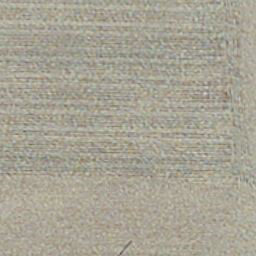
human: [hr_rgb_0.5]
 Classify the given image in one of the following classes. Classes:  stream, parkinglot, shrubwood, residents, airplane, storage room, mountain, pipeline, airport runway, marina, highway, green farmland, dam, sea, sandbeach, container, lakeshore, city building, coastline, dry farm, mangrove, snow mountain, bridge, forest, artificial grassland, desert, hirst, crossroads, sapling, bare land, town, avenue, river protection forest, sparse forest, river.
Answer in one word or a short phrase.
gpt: dry farm